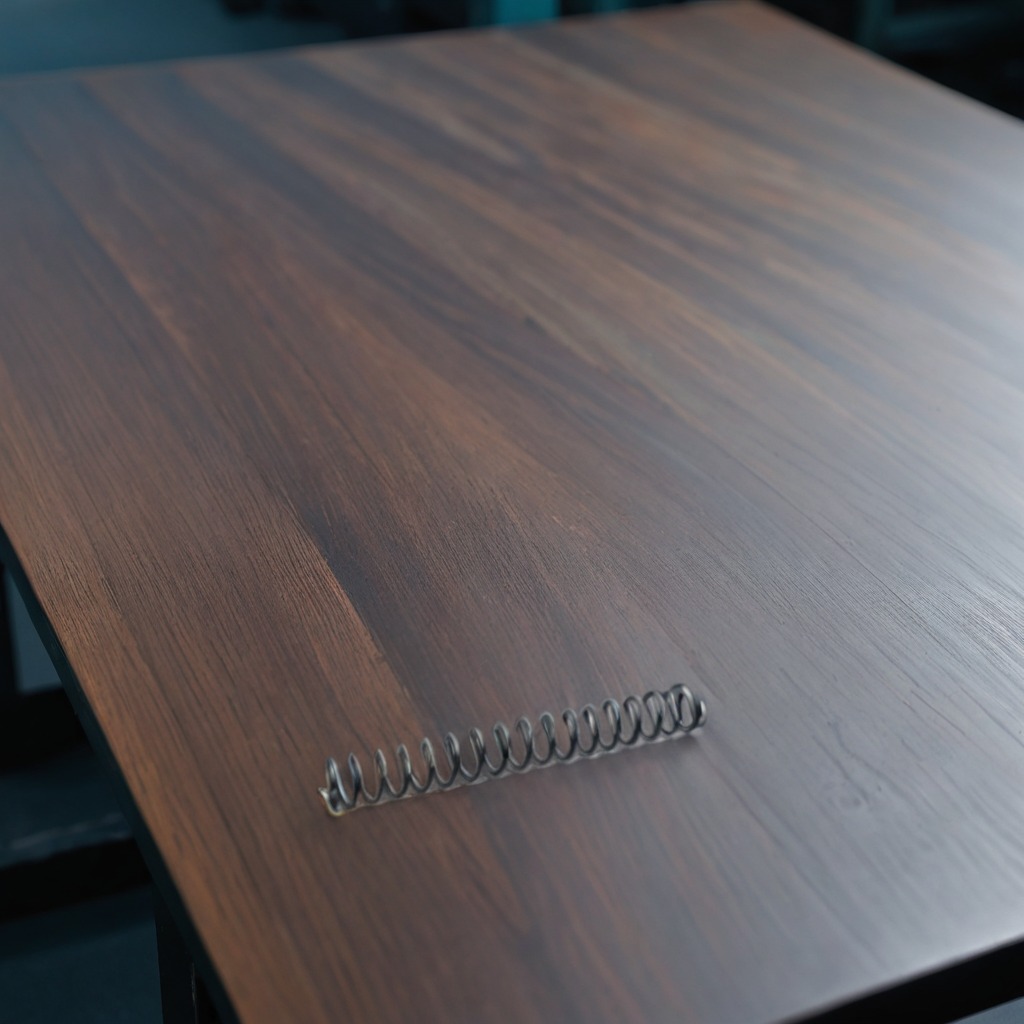
A coiled metal spring is lying on the old table.